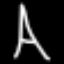
Label: The Eiffel Tower